Question: I need to write a MATLAB function that coverts from RBG to ych1ych2.
'''
Y = 0.299\*R + 0.587\*G +0.114\*B
Ch1 = R - (G+B)/2
Ch2 = ((3)/2) \* (B-G)
'''

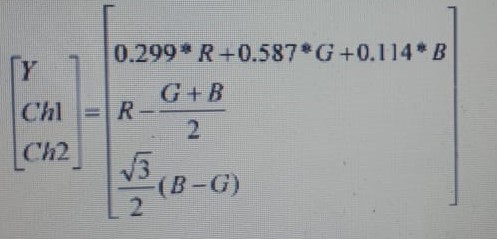
Answer: To convert RGB to the luma, chroma cyan-red, chroma green-blue system of Carron (YCh1Ch2), the conversion matrix you need is
'''
rgb2ych1ch2 = [ 0.299 0.587 0.114 ; 1 -0.5 -0.5 ; 0 -sqrt(3)/2 sqrt(3)/2 ];
'''
(This is just the three equations you present converted directly to matrix form.)
You can then convert by multiplying this matrix with your rgb values:
'''
ych1ch2 = rgb2ych1ch2 * rgb;
'''